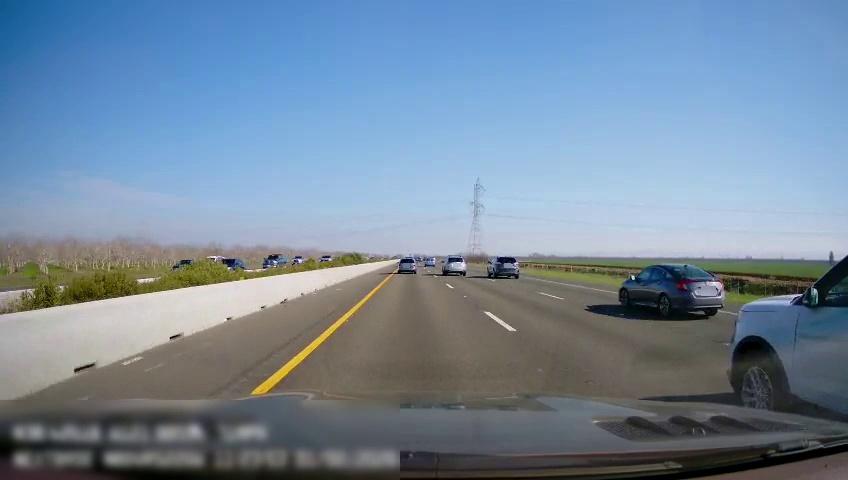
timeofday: Day
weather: Sunny
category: Drivable Space
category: Vehicles | Car
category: Vehicles | SUV
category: Vehicles | Car
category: Vehicles | SUV
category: Vehicles | Truck
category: Vehicles | Car
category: Vehicles | Van
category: Vehicles | SUV
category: Vehicles | SUV
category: Vehicles | SUV
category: Vehicles | SUV
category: Lanes | Current Lane
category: Lanes | Current Lane
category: Lanes | Alternate Lane
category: Lanes | Alternate Lane